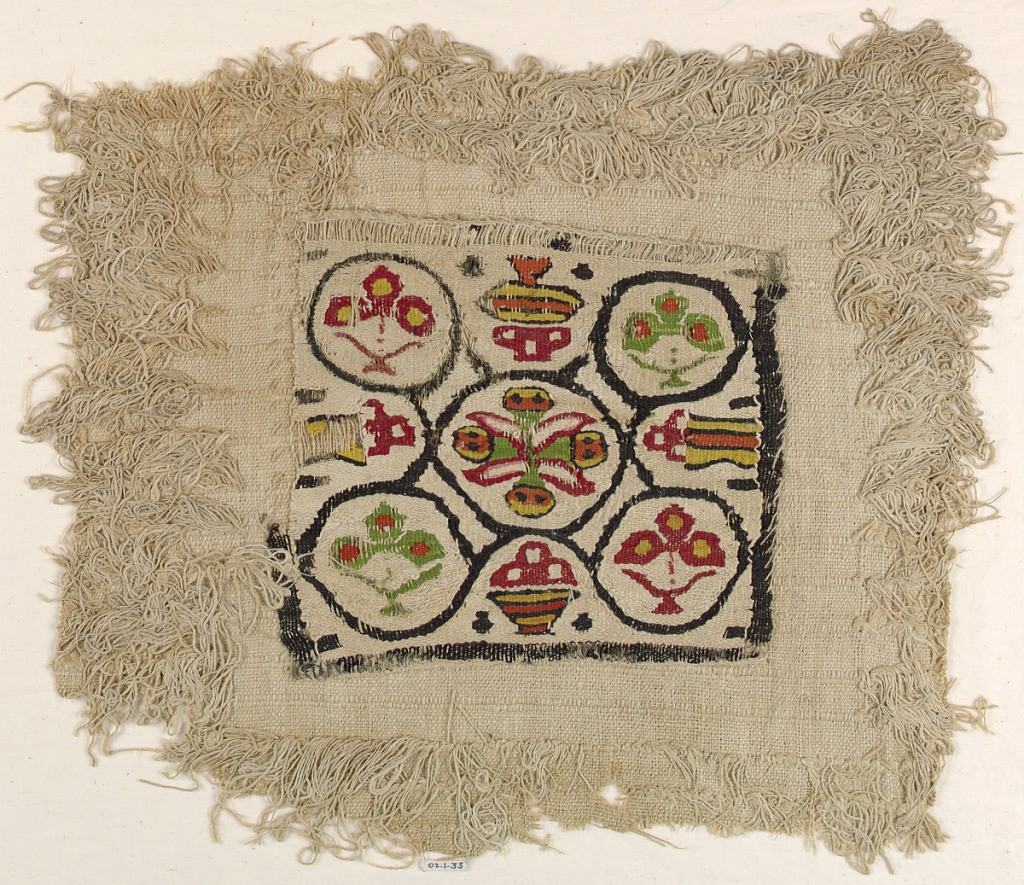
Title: Fragment
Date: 4th–5th century
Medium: Warp; S-spun linen. Wefts; S-spun linen, S-spun wool Technique: slit tapestry woven with supplementary weft wrapping
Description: Square medallion sewn onto linen fabric with weft pile loops. The square has baskets, or bowls, containing fruits or flowers.